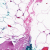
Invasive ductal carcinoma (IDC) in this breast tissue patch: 0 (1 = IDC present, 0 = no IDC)